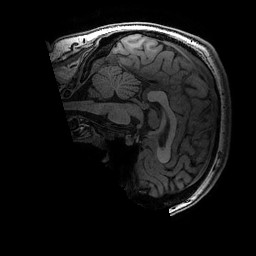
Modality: T1w
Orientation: sagittal
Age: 20
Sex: female
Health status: ill
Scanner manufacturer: ge
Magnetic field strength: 3 T
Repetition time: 0.007664 s
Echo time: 0.00342 s